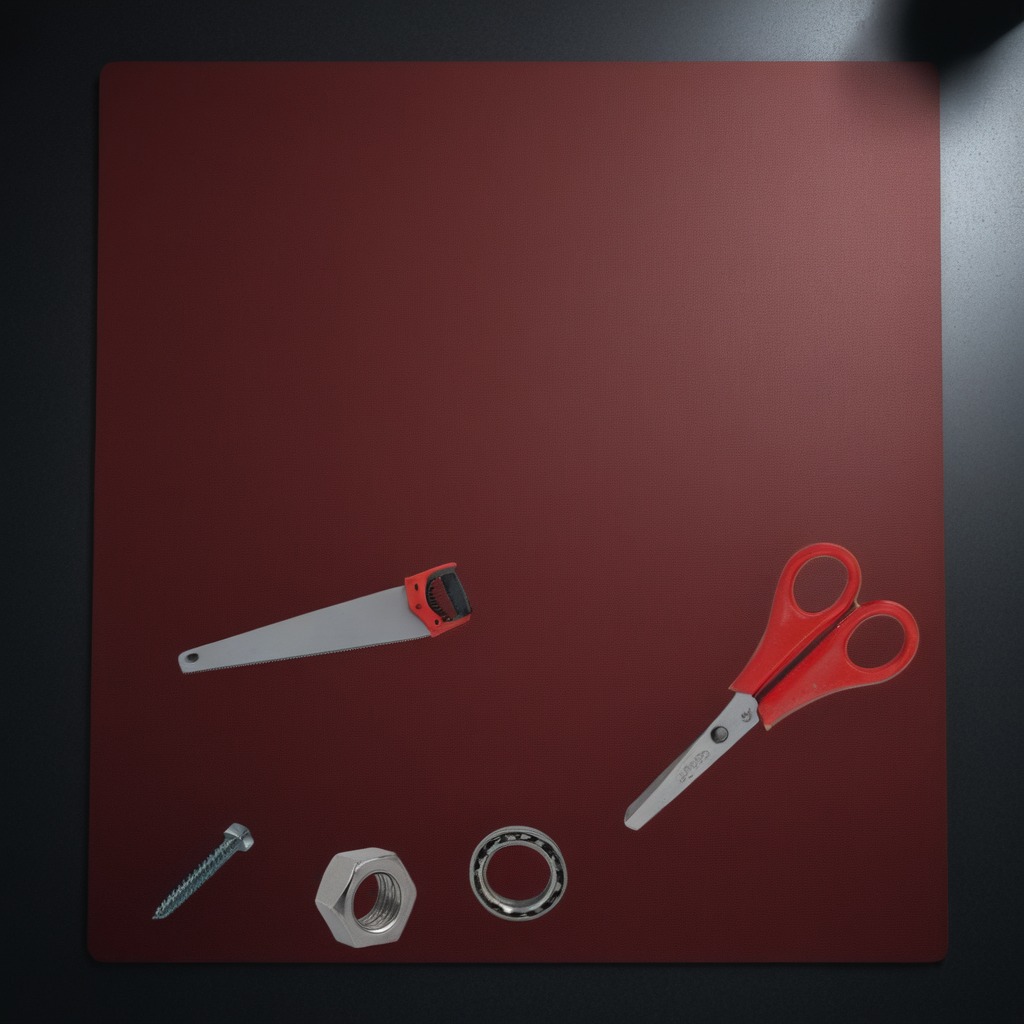
A metal ball bearing, a metal machine screw, a handheld metal saw, a metal nut, and a pair of scissors are lying on the clean granite tabletop inside a workshop at night dim ambient light soft shadows worn but beneath the mat.